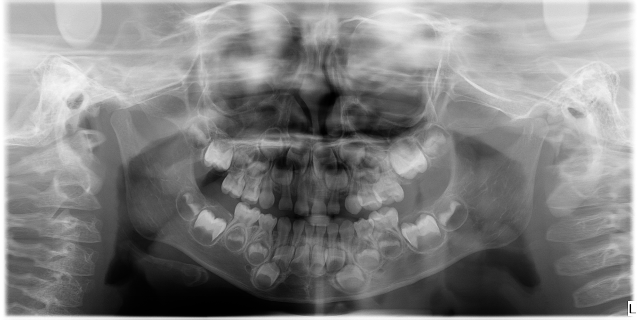
child